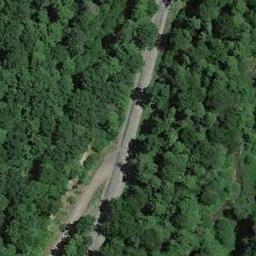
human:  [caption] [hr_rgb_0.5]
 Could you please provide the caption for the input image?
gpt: The freeway goes through the forest .

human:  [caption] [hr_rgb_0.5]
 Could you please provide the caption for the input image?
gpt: A  bifurcated freeway goes through the forest with many dark green trees .

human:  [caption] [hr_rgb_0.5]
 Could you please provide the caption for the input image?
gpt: The freeway is surrounded by a large green forest .

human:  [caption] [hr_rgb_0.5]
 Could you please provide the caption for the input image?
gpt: There is a green field beside the highway .

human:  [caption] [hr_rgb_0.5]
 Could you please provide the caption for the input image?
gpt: The freeway goes through a dense green forest .